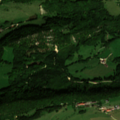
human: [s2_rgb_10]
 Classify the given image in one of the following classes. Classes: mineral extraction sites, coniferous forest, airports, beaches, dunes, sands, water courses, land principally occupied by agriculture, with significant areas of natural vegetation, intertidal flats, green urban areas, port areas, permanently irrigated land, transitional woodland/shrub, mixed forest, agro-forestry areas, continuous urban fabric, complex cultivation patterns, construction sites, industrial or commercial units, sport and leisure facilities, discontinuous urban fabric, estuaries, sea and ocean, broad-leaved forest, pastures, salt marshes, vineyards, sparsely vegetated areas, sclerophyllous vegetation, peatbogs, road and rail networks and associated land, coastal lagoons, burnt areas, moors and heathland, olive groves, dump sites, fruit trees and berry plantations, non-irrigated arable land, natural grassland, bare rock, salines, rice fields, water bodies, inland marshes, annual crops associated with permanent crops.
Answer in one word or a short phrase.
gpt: pastures, broad-leaved forest, mixed forest